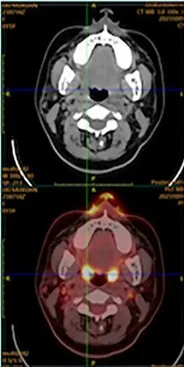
(A, B) FDG-PET on admission showing diffuse uptake in mediastinum supradiaphragmatic lymph nodes (Red), left supraclavicular lymph node (Yellow) and right cervical lymph nodes (Green).
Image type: radiology (pet)